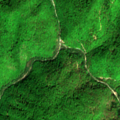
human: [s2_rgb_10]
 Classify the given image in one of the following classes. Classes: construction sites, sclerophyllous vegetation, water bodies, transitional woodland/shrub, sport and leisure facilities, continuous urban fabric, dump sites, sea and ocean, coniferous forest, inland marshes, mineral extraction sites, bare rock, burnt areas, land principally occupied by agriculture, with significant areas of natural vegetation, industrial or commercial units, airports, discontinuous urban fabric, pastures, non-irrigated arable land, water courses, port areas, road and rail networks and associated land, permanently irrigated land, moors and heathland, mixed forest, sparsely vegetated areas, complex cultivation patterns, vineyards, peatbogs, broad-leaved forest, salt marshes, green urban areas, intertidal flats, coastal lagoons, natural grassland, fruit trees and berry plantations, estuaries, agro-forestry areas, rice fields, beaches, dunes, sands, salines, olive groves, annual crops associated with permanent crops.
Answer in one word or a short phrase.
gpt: broad-leaved forest